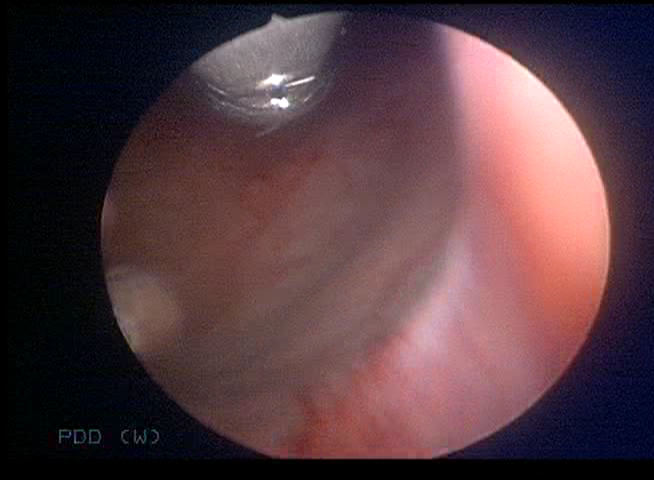
Modality: WLC
Class: Normal mucosa
Bladder cancer association: No